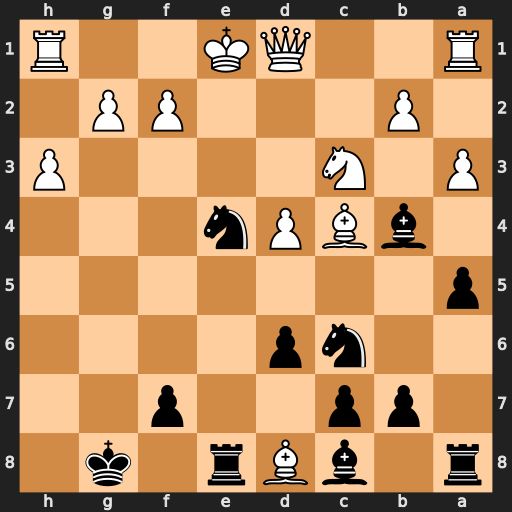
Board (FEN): r1bBr1k1/1pp2p2/2np4/p7/1bBPn3/P1N4P/1P3PP1/R2QK2R
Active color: b
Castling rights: KQ
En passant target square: -
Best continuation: Nxc3+ Kf1 Nxd1